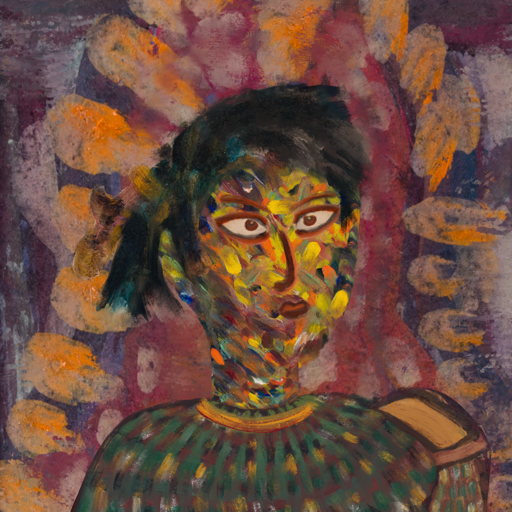
Background: Doll, Head And Neck Side: An_Impression, Face Side: Roy_Bahadur, Bust: After_Raid, Hair Side: Pipe, Head Accessory: Blank, Second Necklace: Blank, Necklace: Mother_And_Son_Son, Baby: Blank